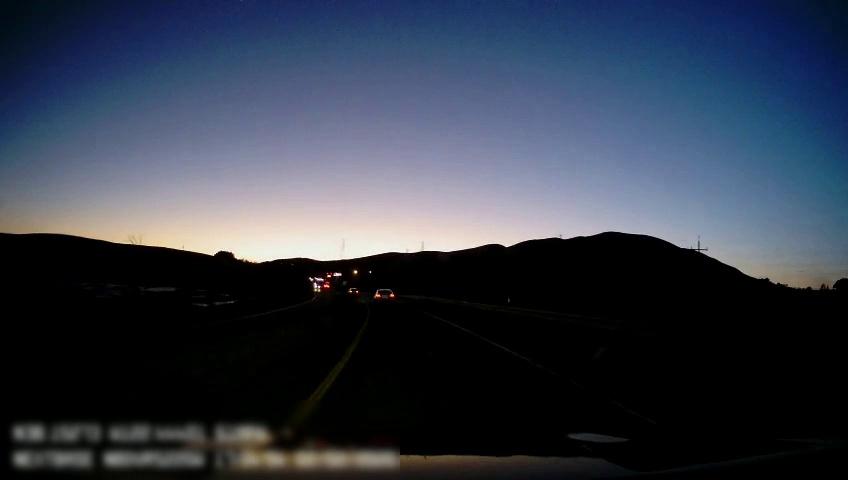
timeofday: Dusk/Dawn/Twilight
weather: Other
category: Drivable Space
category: Drivable Space
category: Vehicles | SUV
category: Vehicles | Car
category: Lanes | Current Lane
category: Lanes | Current Lane
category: Lanes | Opposite Lane